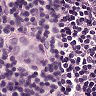
Metastatic tissue present: no